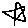
Label: star